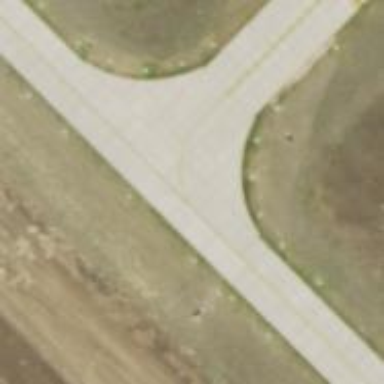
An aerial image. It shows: View of taxiway at the airport.